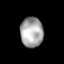
Tissue: lung
Cell type: Others
Senescence score: 0.168
Nuclear area (px): 673
Mean DAPI intensity: 166.348